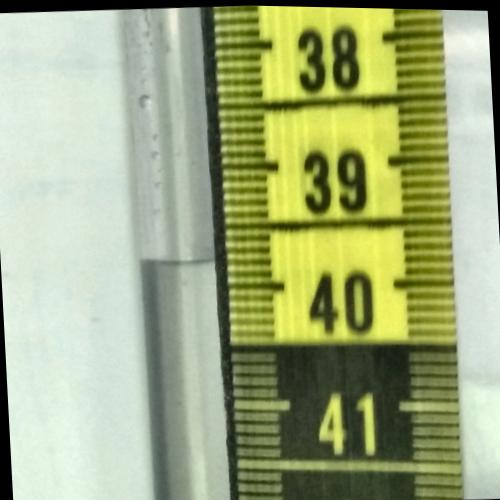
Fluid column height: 39.8 cm